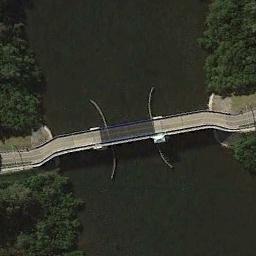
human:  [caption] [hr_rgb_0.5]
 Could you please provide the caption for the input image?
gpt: There is a bridge over the river with some trees on both sides .

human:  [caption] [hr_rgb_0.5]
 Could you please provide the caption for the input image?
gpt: A bridge built on a dark green river and some green plants on both sides of the river .

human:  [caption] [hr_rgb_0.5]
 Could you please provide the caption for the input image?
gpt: There is a white sign on the bridge .

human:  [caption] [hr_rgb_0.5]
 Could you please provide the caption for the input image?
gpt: A bridge connects the green areas on both sides of the green river, With curved supports under the bridge .

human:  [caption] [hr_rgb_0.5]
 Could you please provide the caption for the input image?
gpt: Many trees are on both sides of the bridge .